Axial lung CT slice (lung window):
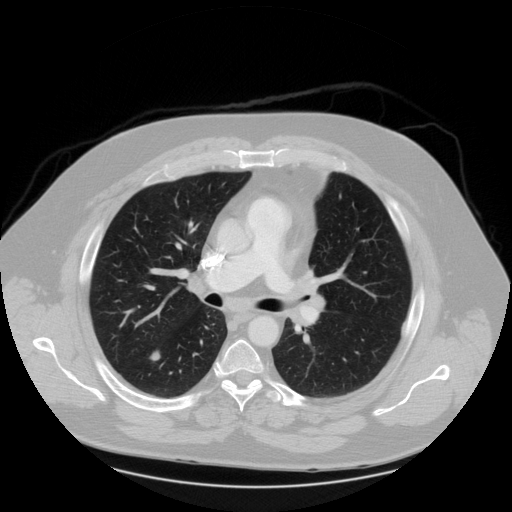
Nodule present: yes
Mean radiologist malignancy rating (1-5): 3.5